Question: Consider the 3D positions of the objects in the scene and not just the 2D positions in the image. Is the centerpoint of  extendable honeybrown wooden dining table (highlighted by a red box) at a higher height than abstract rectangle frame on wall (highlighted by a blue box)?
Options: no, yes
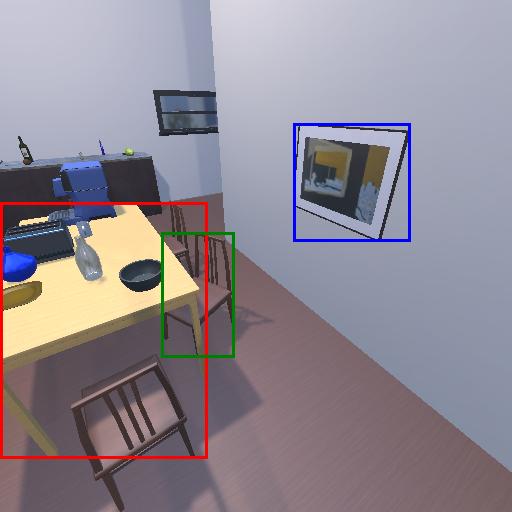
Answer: no